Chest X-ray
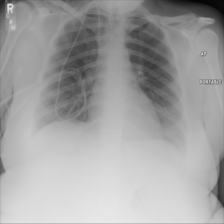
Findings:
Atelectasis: negative
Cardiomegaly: negative
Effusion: negative
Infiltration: negative
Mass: negative
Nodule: negative
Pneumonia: negative
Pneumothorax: negative
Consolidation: negative
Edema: negative
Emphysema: negative
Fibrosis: negative
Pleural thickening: negative
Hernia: negative